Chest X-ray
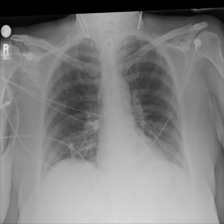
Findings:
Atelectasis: positive
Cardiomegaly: negative
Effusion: negative
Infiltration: negative
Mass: negative
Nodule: negative
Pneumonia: negative
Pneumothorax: negative
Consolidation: negative
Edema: negative
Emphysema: negative
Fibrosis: negative
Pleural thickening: negative
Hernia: negative